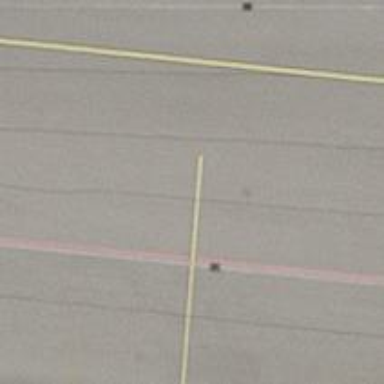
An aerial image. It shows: Airport parking position.